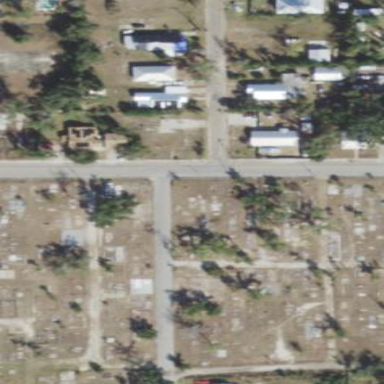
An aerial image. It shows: Cemetery.